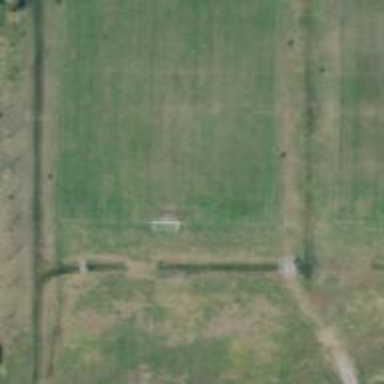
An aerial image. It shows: Soccer pitch for leisureland activities.